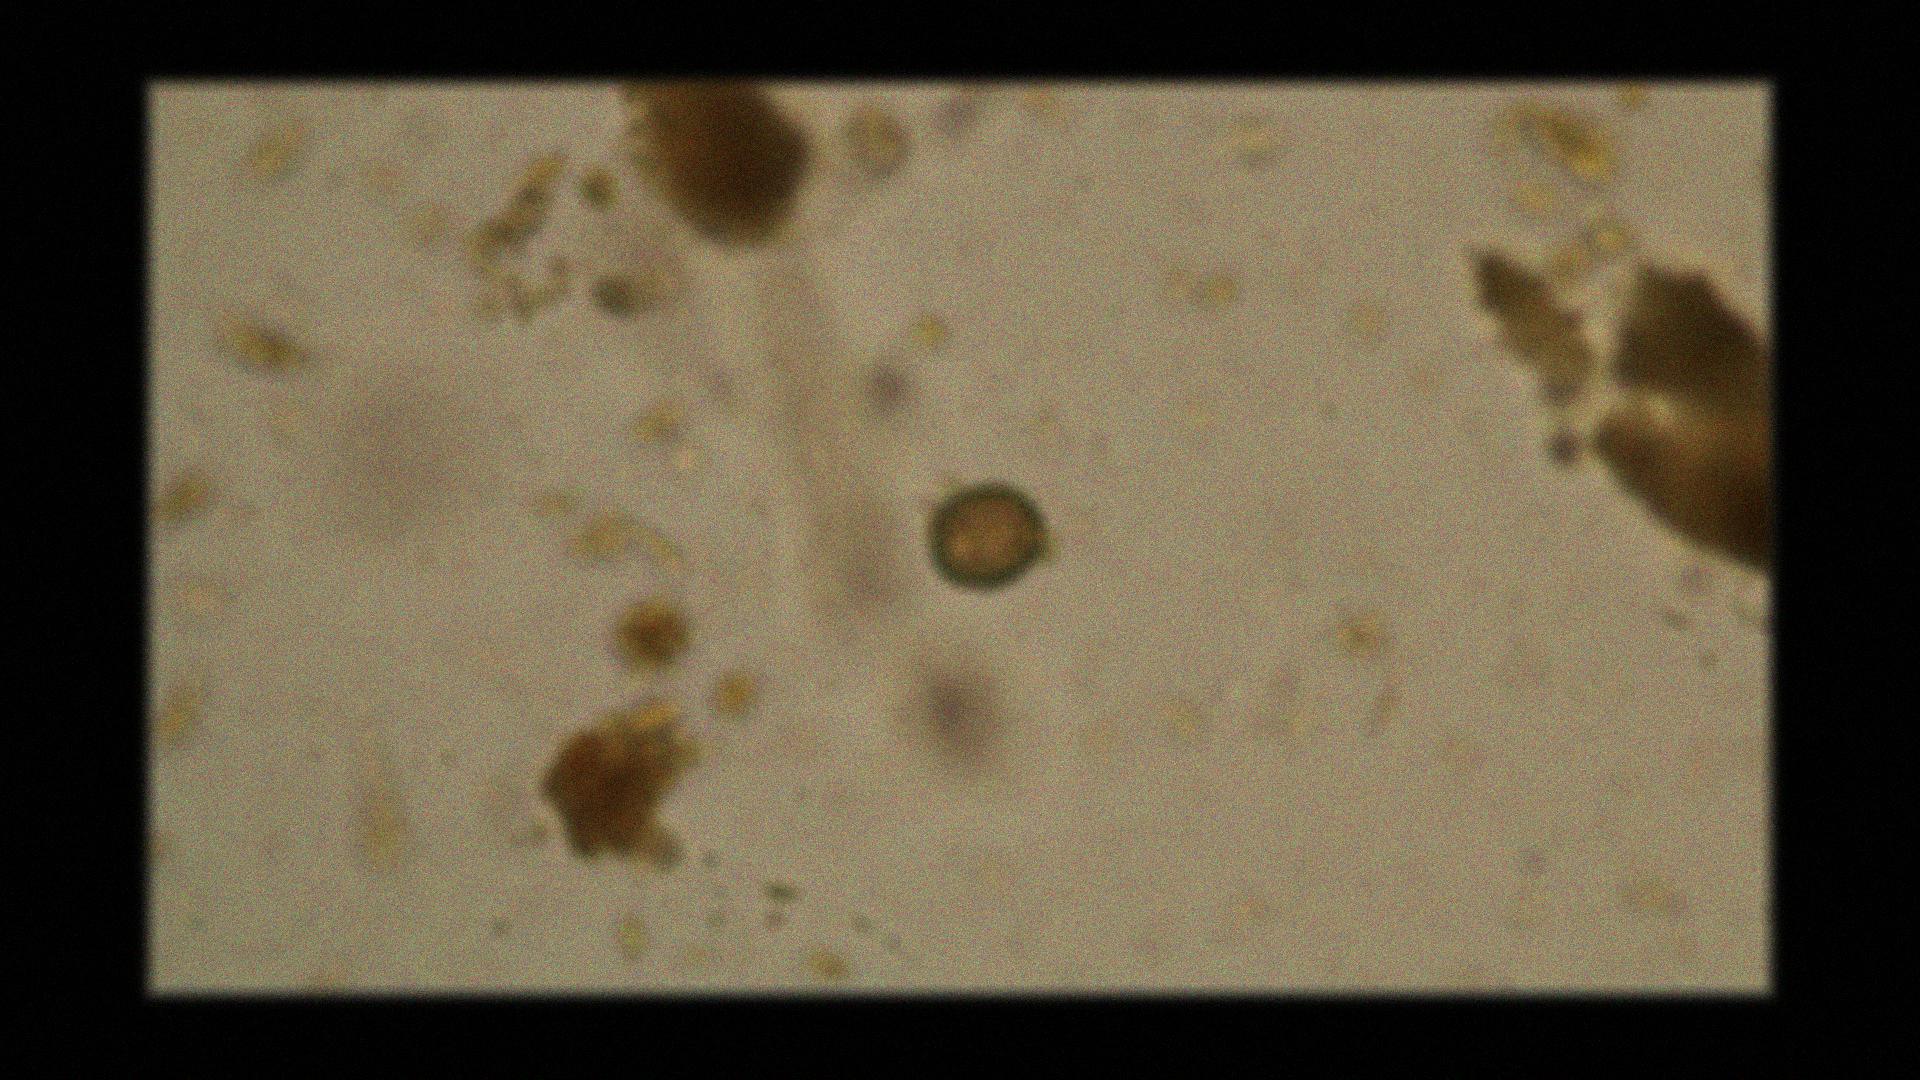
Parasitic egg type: Taenia spp. egg